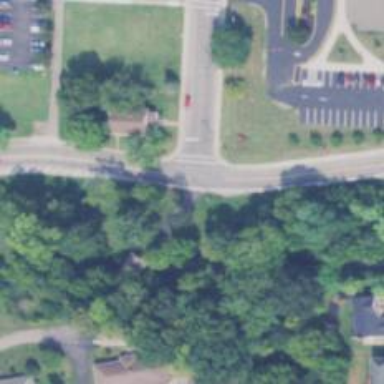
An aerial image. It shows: Shared driveway designated as service road.